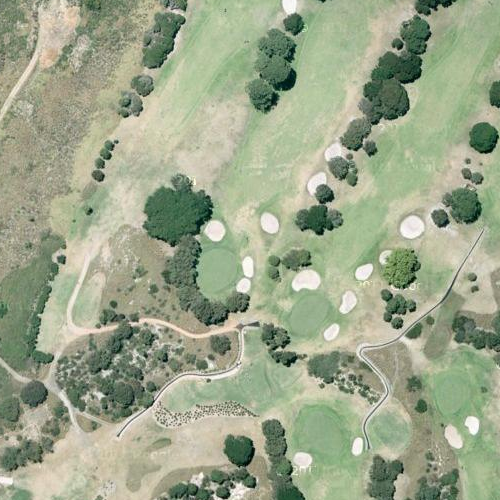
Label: sydney